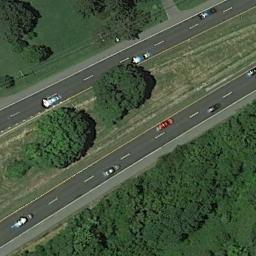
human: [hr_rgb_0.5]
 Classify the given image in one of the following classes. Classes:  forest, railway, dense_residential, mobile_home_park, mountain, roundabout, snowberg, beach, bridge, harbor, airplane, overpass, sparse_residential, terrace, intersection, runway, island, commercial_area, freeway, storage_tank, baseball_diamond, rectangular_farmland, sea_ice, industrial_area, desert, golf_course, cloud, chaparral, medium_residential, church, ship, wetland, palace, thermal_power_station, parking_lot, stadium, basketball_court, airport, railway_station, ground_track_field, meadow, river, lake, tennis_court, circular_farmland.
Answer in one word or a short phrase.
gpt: freeway